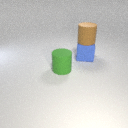
large blue rubber cube to the right of large green rubber cylinder